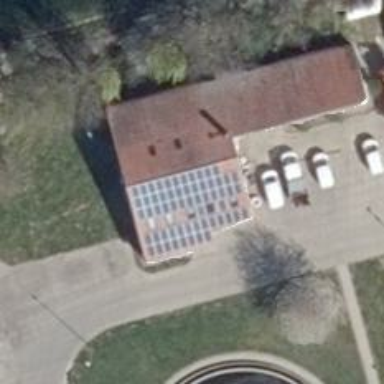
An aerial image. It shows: Solar photovoltaic panel generator producing electricity in small installation.